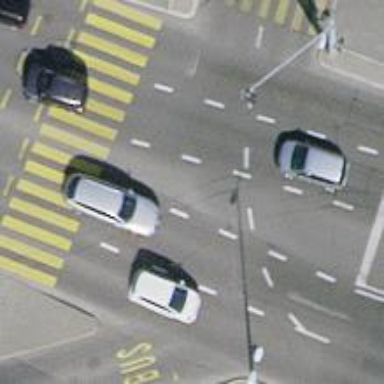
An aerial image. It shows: Road with traffic signals.